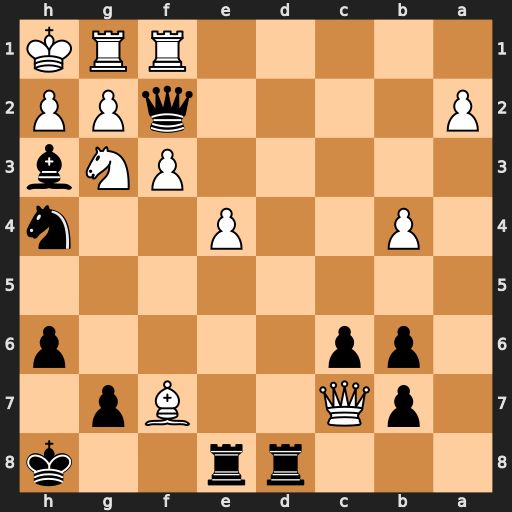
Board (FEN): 3rr2k/1pQ2Bp1/1pp4p/8/1P2P2n/5PNb/P4qPP/5RRK
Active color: b
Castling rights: -
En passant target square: -
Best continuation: Bxg2+ Rxg2 Qxg2#